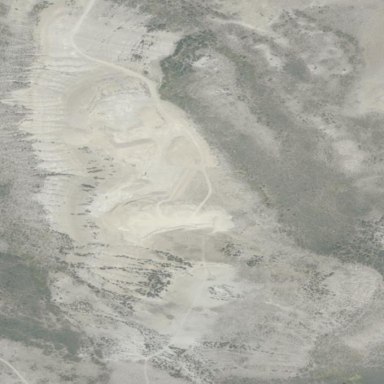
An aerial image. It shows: Quarry area.